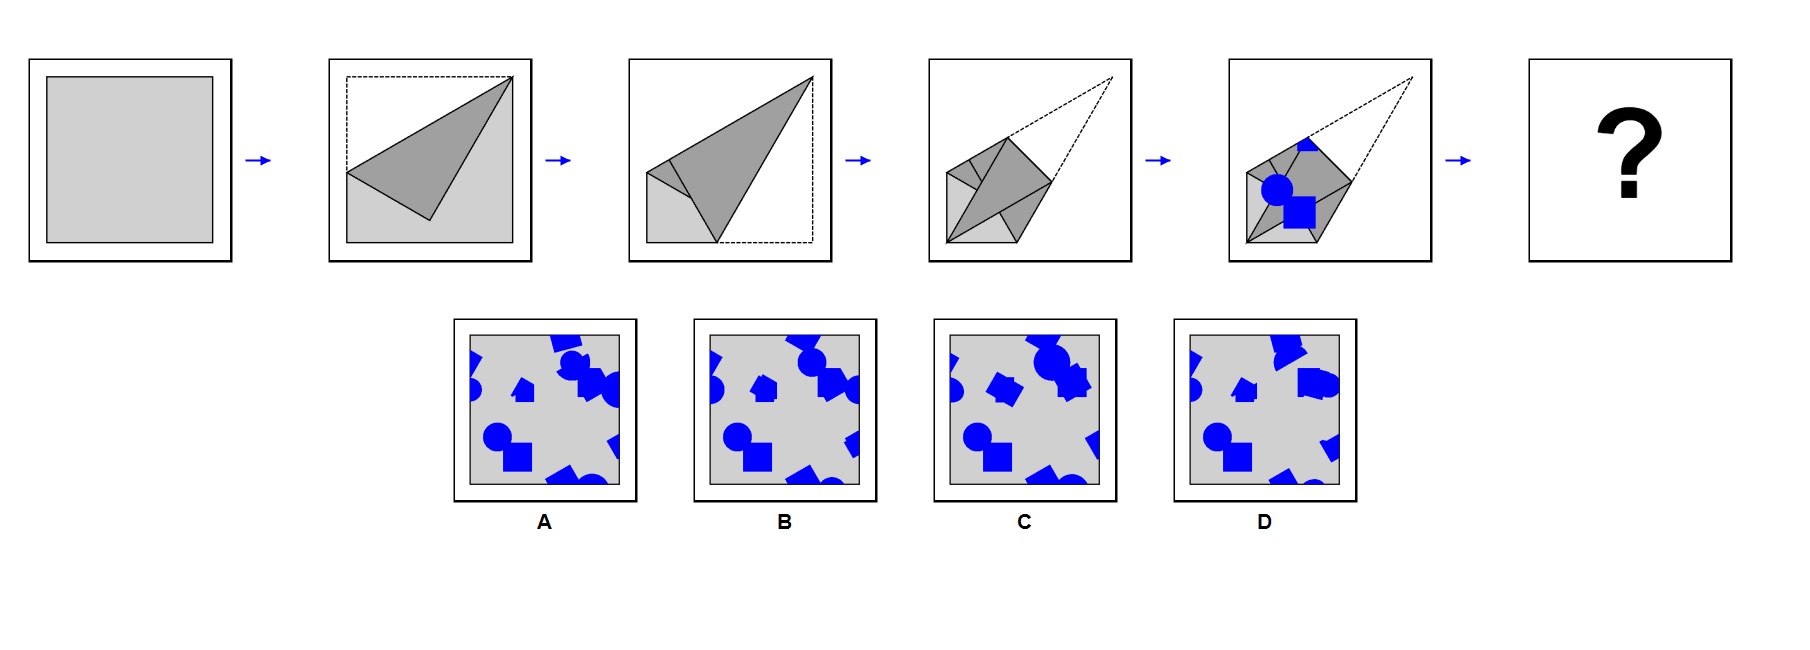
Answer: B